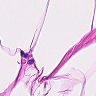
Metastatic tissue present: no